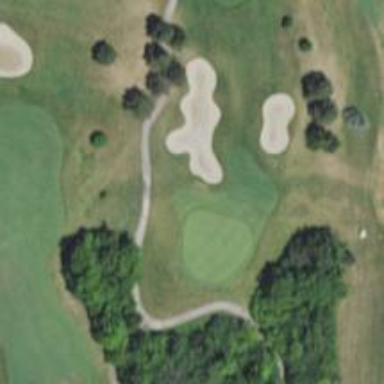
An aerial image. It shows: View of golf hole.